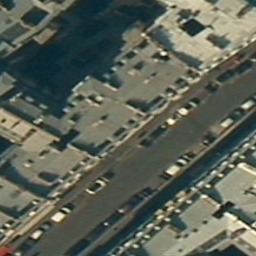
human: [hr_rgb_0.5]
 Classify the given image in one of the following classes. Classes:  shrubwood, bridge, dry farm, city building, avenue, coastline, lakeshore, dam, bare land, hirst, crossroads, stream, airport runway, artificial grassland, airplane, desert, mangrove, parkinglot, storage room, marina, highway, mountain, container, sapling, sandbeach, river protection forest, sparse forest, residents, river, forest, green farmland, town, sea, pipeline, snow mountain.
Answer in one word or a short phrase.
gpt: city building